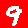
Digit: 9